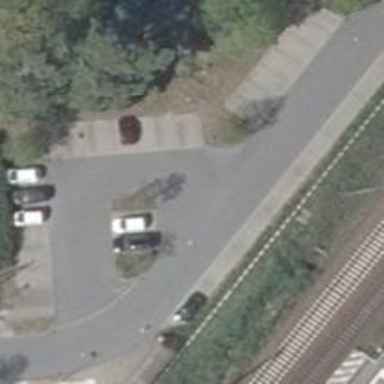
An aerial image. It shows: Train park and ride facility in parking area.